Field crop: maize
Growth stage: 1
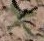
Species: atriplex